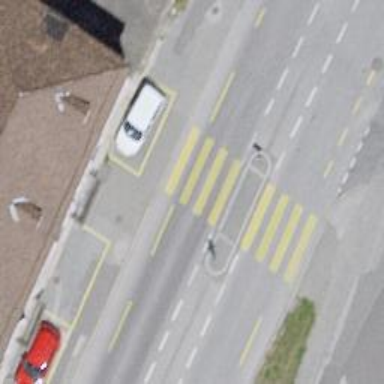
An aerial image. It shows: Zebra crossing with crossing island.